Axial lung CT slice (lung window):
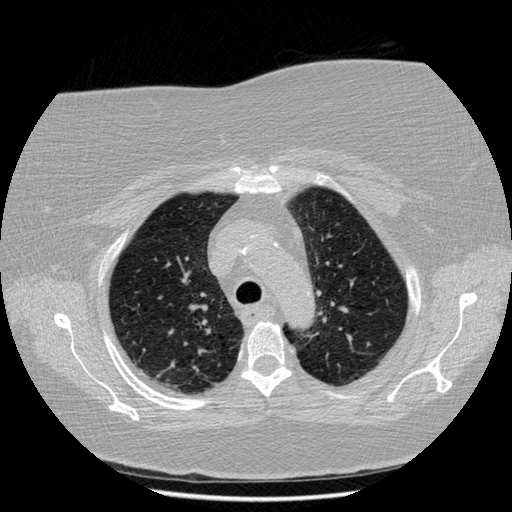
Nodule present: no